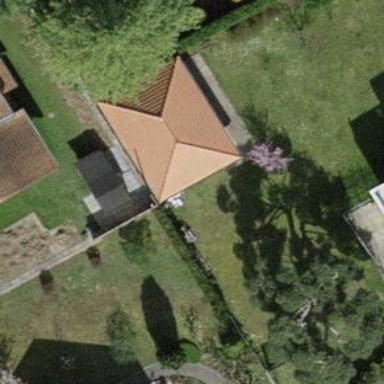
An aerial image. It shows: View of roof of building.